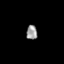
Tissue: skin
Cell type: Epithelial cells
Senescence score: 0.2682
Nuclear area (px): 155
Mean DAPI intensity: 151.387